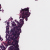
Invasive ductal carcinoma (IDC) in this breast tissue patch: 0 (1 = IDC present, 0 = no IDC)